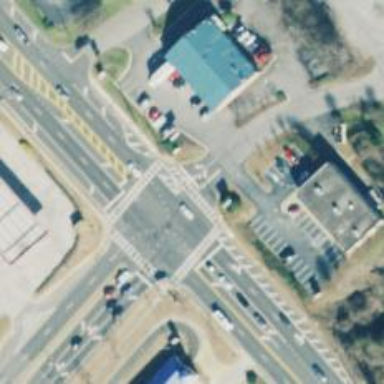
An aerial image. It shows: Marked road crossing.